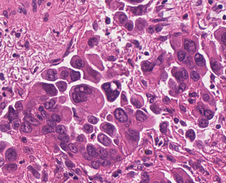
Tumor epithelial tissue: yes
Tumor-associated stroma tissue: yes
Normal tissue: no